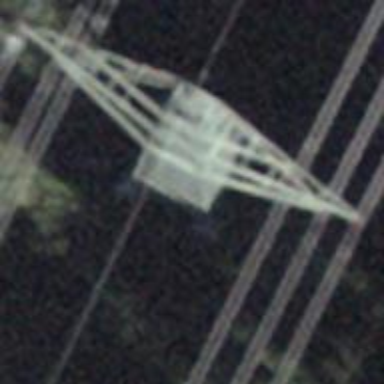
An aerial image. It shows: Power tower.